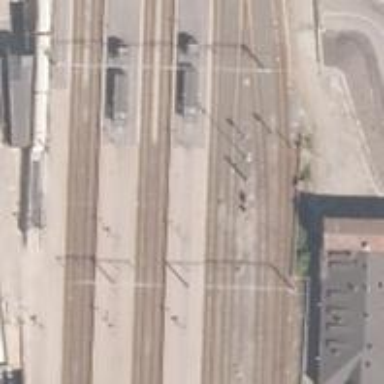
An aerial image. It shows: Close-up of railway platform edge.